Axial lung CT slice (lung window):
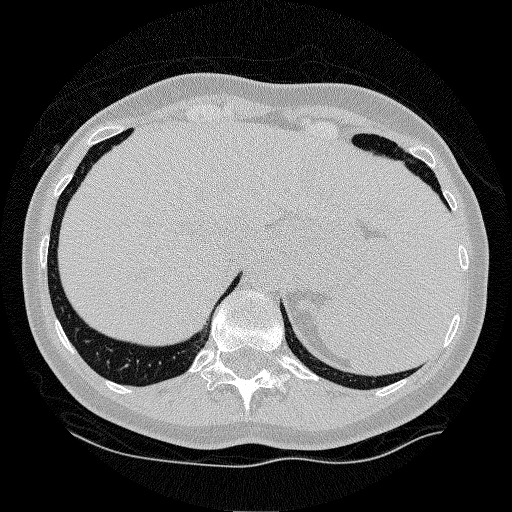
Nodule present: no